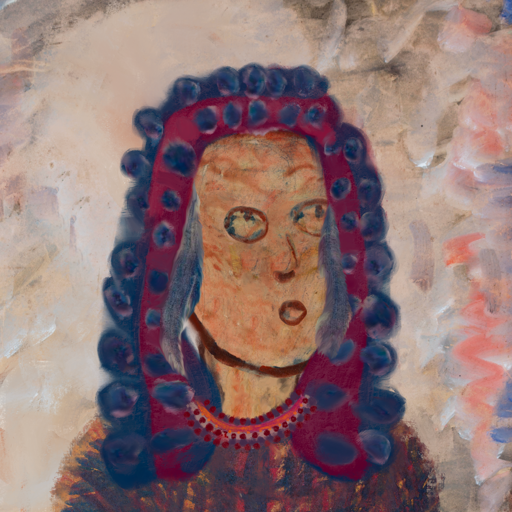
Background: Roy_Bahadur, Head And Neck Side: Orphan, Face Side: Orphan, Bust: In_The_Sun, Hair Side: Hill_Girl, Head Accessory: Blank, Second Necklace: Blank, Necklace: Roy_Bahadur, Baby: Blank